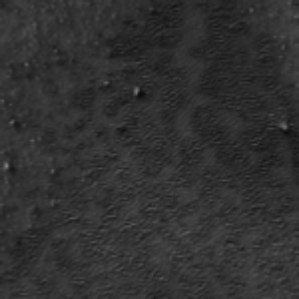
Label: frost